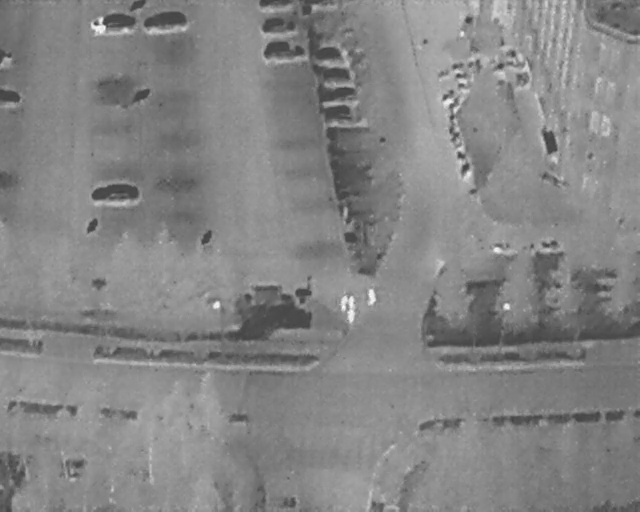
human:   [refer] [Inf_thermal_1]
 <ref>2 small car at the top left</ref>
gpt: <box>[[0, 16, 2, 20, 2], [0, 10, 2, 12, 2]]</box>

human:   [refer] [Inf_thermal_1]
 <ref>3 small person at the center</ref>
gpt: <box>[[52, 58, 55, 59, 2], [53, 58, 56, 59, 2], [53, 60, 56, 62, 2]]</box>

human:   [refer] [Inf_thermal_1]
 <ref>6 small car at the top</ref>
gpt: <box>[[42, -2, 44, 4, 2], [42, 1, 45, 8, 2], [49, 7, 52, 13, 173], [51, 11, 53, 17, 174], [51, 14, 53, 21, 171], [51, 18, 54, 25, 175]]</box>

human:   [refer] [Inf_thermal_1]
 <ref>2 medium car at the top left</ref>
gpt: <box>[[16, 0, 19, 8, 2], [24, 0, 27, 8, 2]]</box>